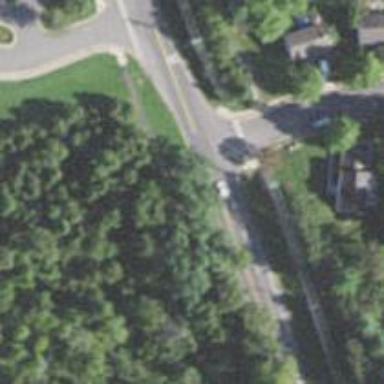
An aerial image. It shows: Stop road.